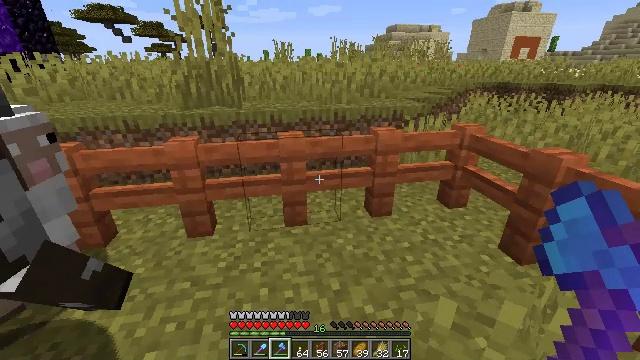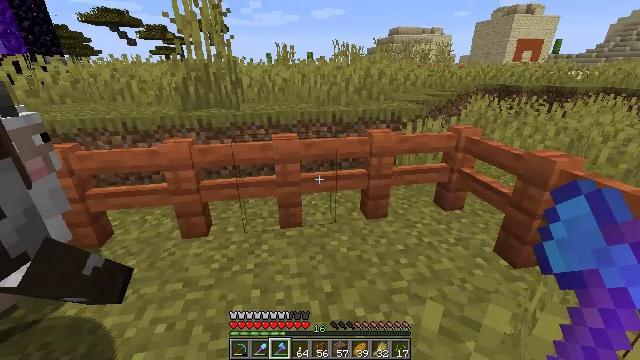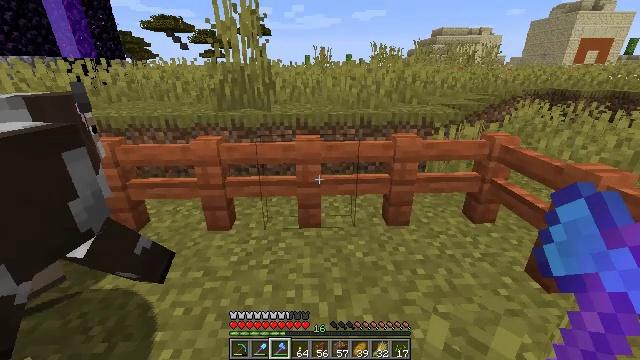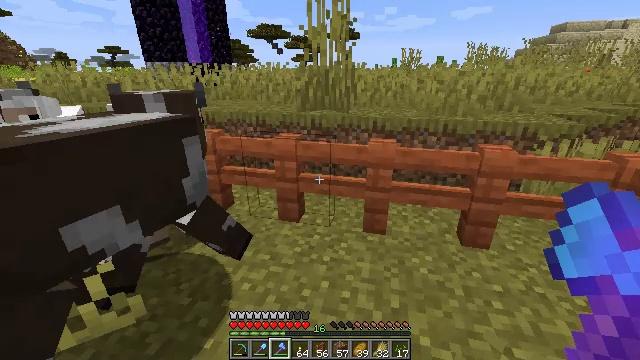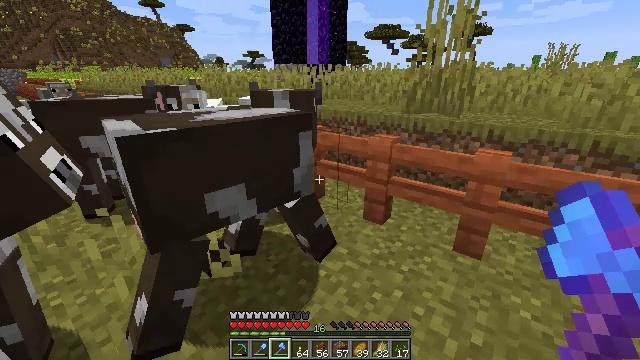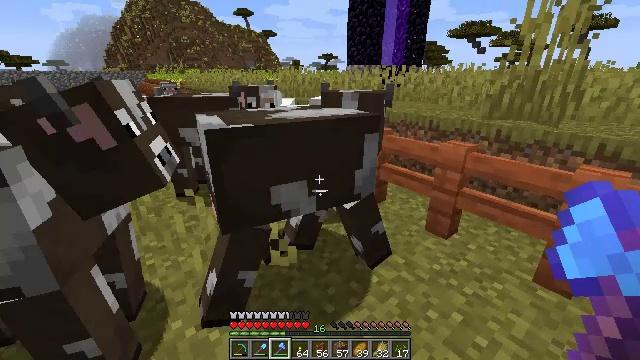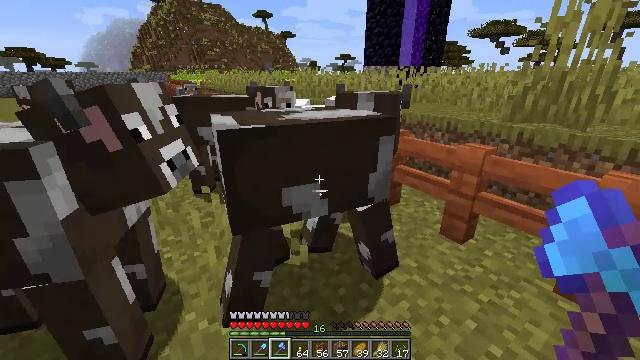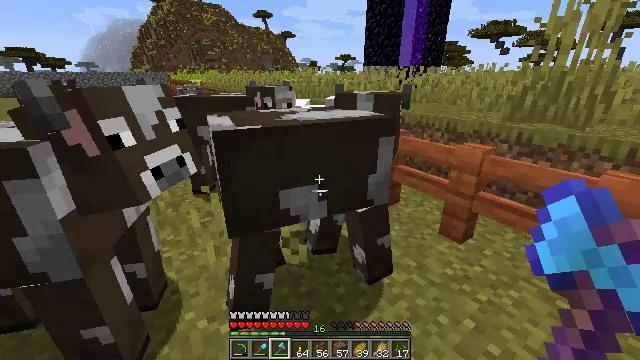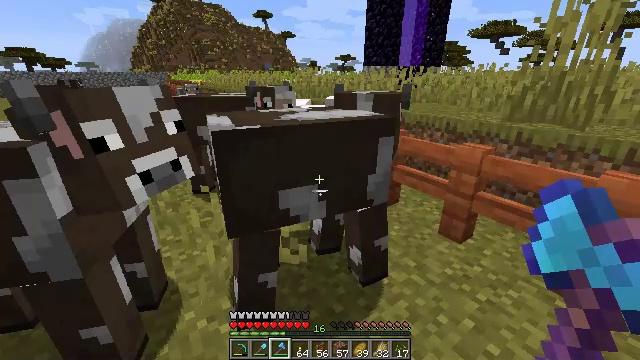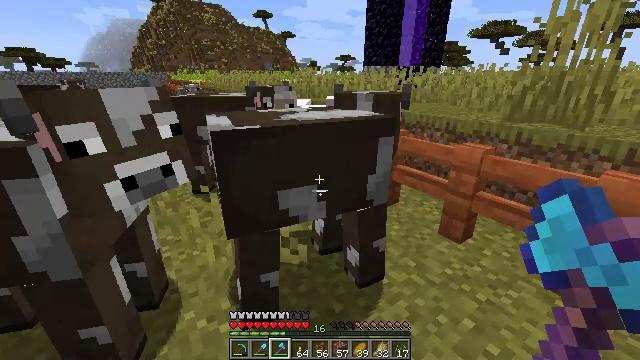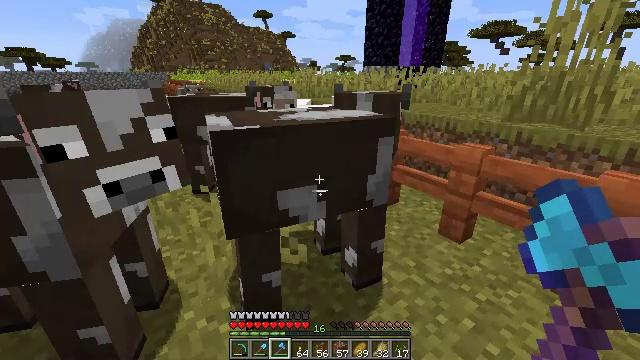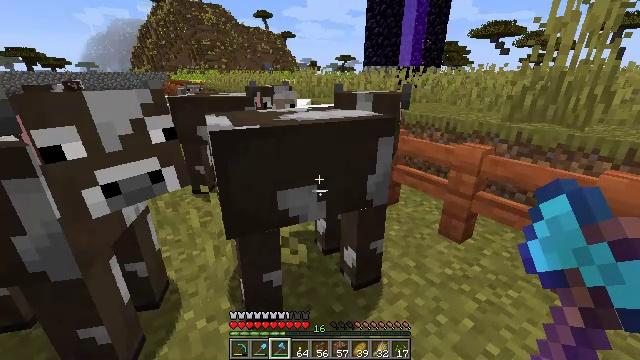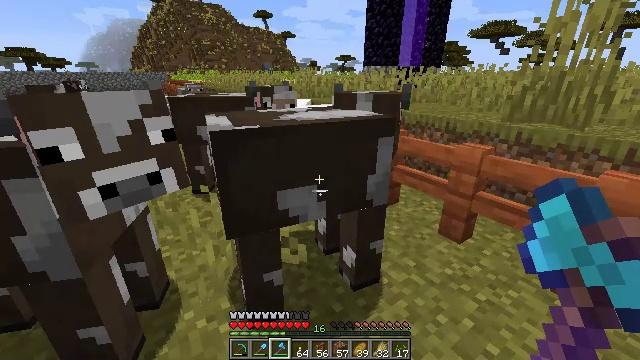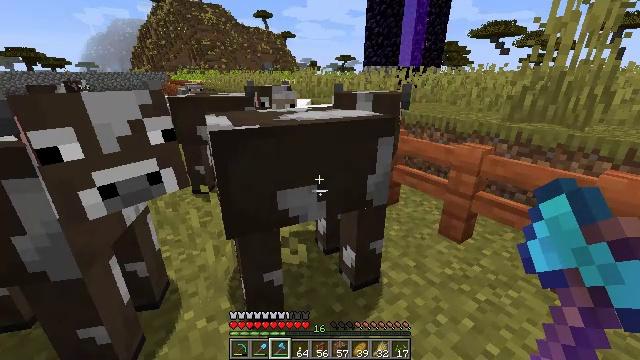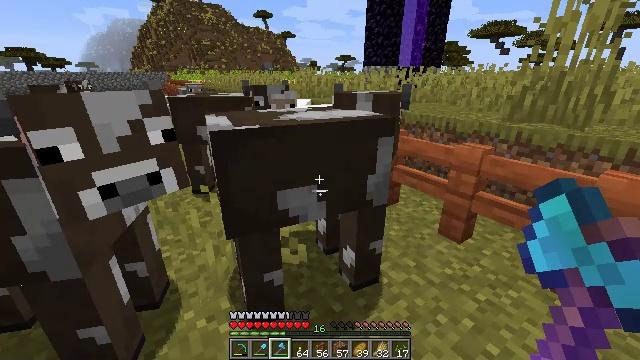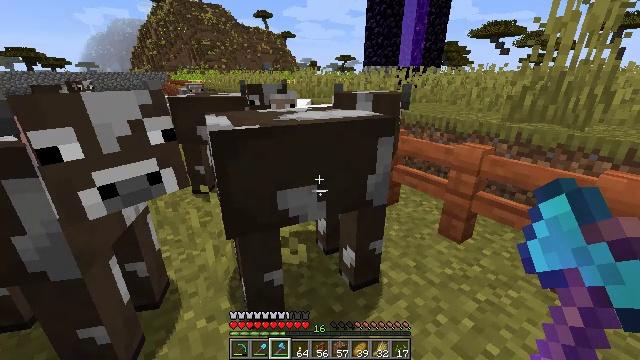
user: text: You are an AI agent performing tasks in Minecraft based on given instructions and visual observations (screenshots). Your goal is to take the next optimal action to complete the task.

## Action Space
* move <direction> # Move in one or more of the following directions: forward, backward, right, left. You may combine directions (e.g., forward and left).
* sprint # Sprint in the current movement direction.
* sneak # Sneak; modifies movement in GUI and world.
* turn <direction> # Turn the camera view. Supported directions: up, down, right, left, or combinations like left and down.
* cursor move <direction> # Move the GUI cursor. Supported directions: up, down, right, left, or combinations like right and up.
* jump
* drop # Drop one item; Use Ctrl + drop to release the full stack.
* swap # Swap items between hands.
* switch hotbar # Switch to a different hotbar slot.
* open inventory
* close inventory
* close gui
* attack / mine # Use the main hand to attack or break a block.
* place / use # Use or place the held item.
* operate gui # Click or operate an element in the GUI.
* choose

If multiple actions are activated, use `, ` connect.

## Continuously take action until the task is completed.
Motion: motion action
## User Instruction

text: Attack the acacia fence to break it.
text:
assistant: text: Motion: no_op
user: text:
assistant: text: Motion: turn left
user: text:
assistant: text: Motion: turn left
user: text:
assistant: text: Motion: turn left
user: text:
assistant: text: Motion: turn left
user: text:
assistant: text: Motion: turn left
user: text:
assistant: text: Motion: no_op
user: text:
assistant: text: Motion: no_op
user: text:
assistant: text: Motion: no_op
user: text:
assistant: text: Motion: no_op
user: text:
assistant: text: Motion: no_op
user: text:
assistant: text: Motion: no_op
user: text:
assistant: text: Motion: no_op
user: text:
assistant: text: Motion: no_op
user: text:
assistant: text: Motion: no_op
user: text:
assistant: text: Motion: no_op
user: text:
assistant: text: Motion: no_op
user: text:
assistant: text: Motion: no_op
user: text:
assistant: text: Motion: no_op
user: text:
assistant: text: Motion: no_op
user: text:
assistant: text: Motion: no_op
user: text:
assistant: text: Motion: no_op
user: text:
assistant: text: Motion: no_op
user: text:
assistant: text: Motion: move back and move left
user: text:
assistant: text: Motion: move back and move left
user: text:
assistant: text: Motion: move back and move left
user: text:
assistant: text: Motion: move back and move left
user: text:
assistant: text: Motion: move back and move left
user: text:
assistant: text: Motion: move back and move left
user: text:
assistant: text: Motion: move back and move left